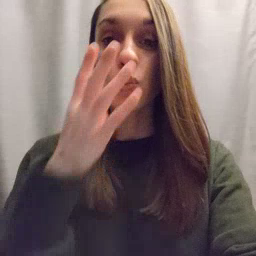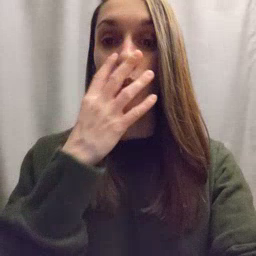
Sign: wolf